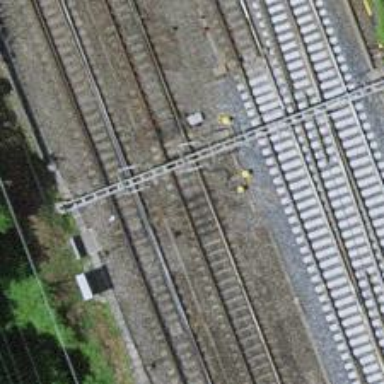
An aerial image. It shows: Single railway track with electrification through contact line.